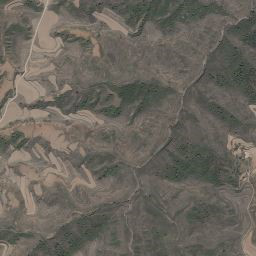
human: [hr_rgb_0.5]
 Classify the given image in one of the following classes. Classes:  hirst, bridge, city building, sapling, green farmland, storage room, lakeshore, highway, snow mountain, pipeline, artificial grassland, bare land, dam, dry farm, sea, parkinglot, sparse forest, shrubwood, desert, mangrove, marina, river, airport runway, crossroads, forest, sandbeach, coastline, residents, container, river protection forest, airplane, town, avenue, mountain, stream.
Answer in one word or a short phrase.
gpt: mountain